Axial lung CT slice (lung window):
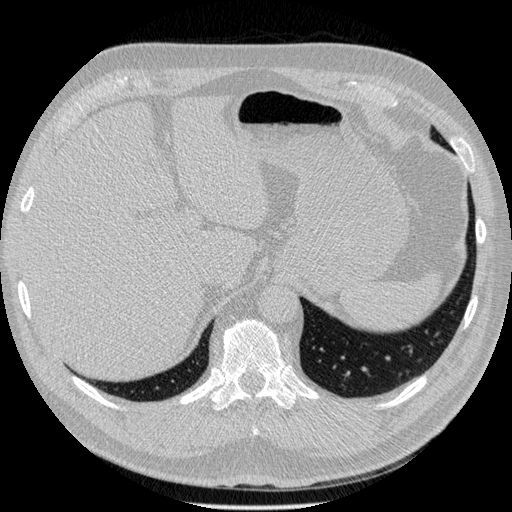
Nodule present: no